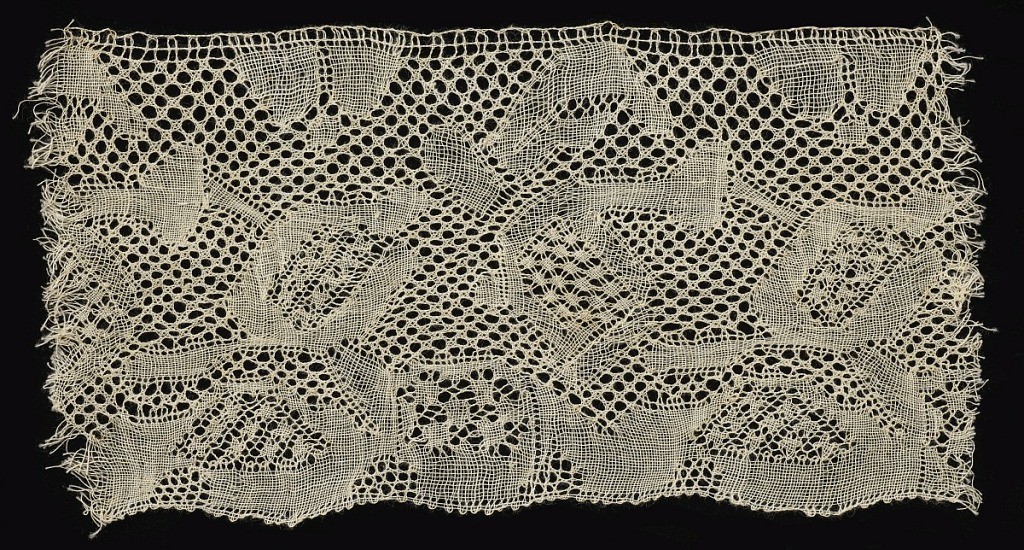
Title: Fragment
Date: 17th century
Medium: linen Technique: bobbin lace (Binche style with Binche ground)
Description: Binche-style fragment with a large-scale conventionalized floral design. Cinq trous ground. Slightly scalloped edge.